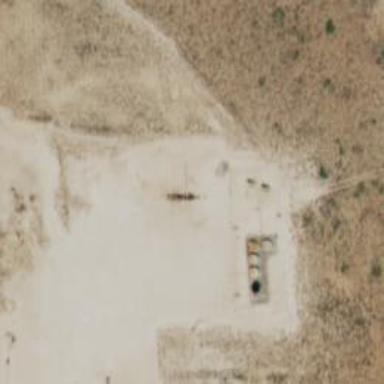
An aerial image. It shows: Petroleum well.